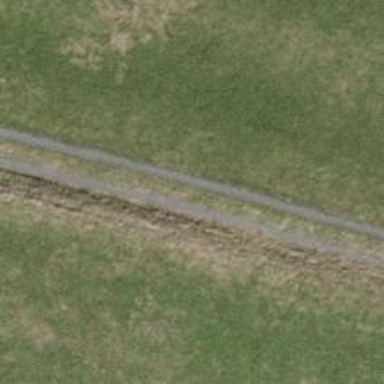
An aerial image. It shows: Track with grade5 tracktype.